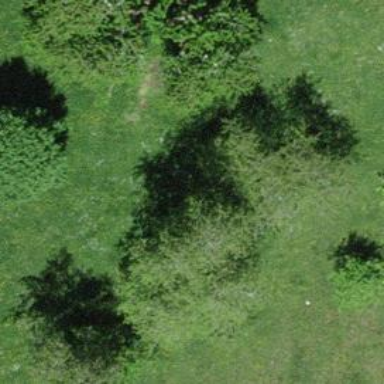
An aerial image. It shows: Agricultural area with broadleaved deciduous trees.